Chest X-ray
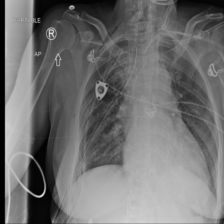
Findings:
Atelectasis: negative
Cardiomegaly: negative
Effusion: negative
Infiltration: positive
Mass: negative
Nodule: positive
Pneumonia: negative
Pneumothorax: positive
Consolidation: negative
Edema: negative
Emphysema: positive
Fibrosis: negative
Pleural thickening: positive
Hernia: negative